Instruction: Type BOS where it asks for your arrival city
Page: home
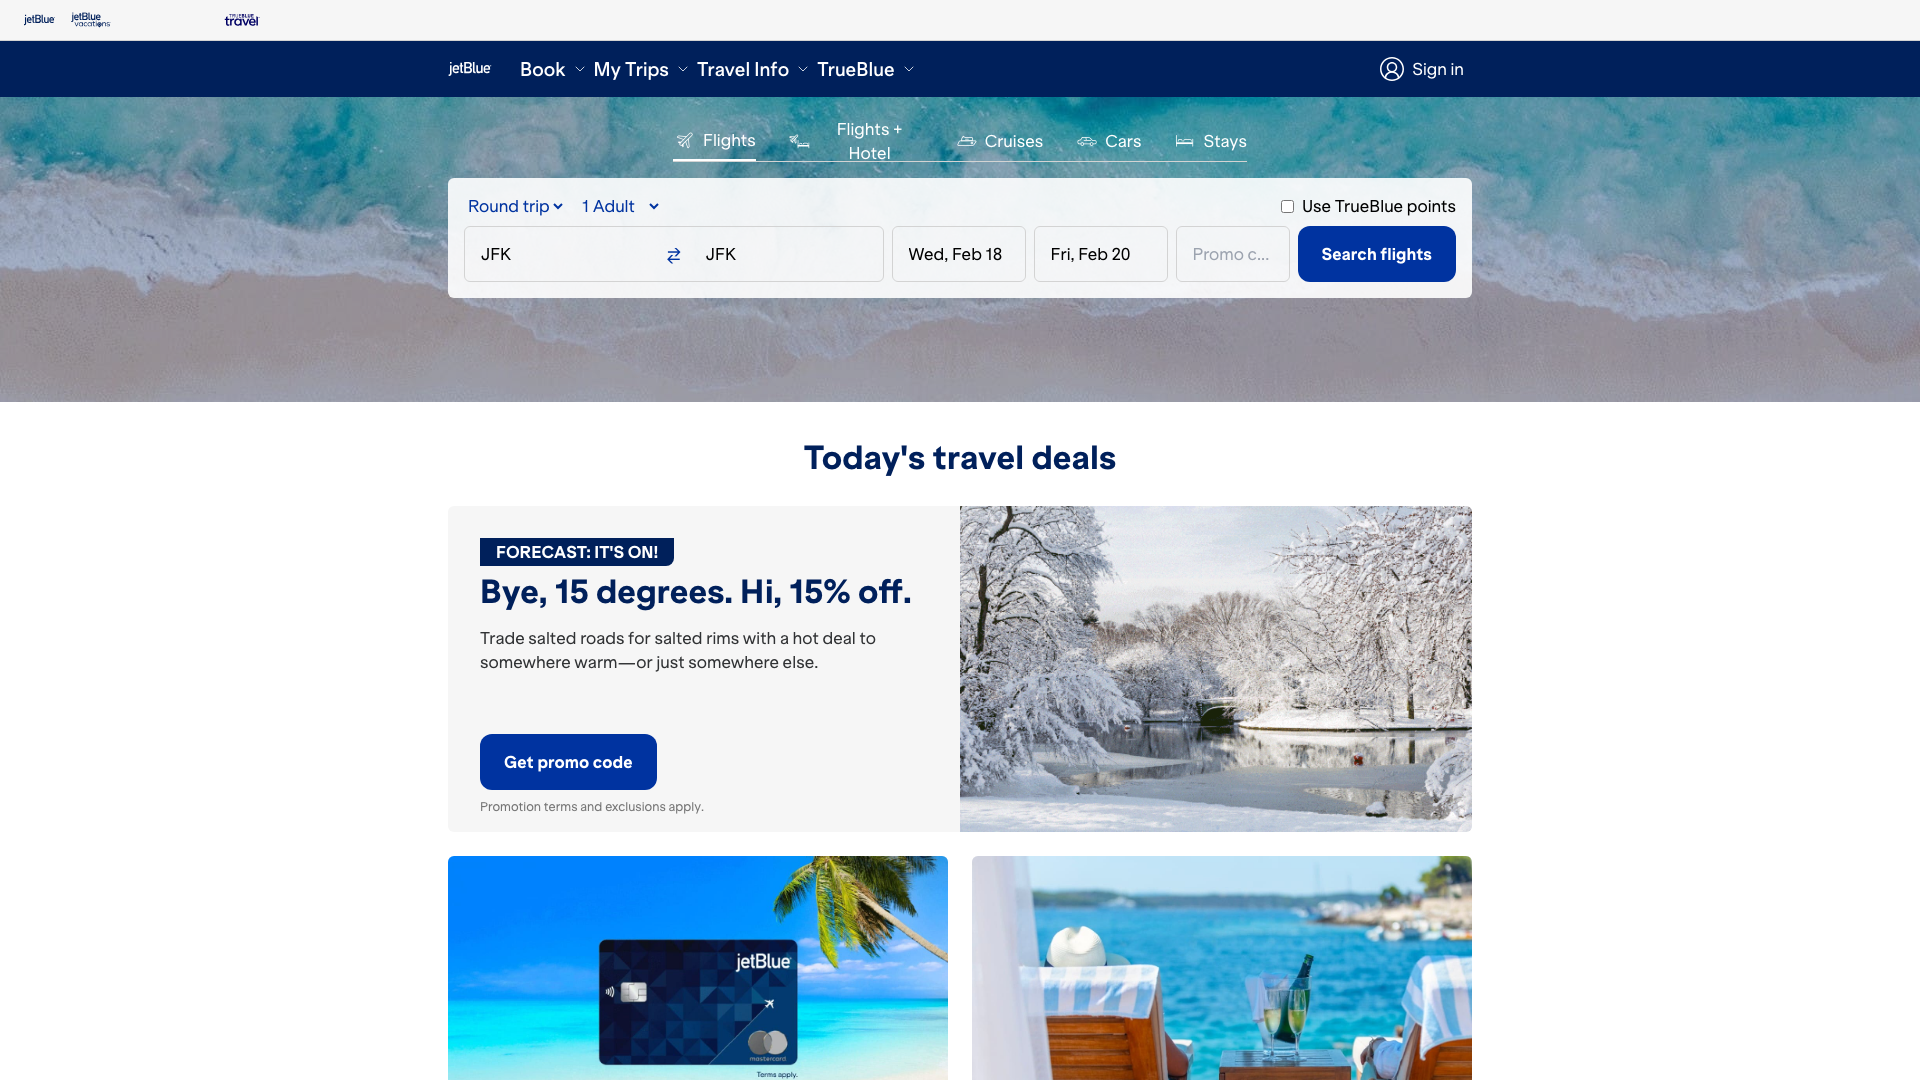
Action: type